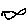
Label: fish